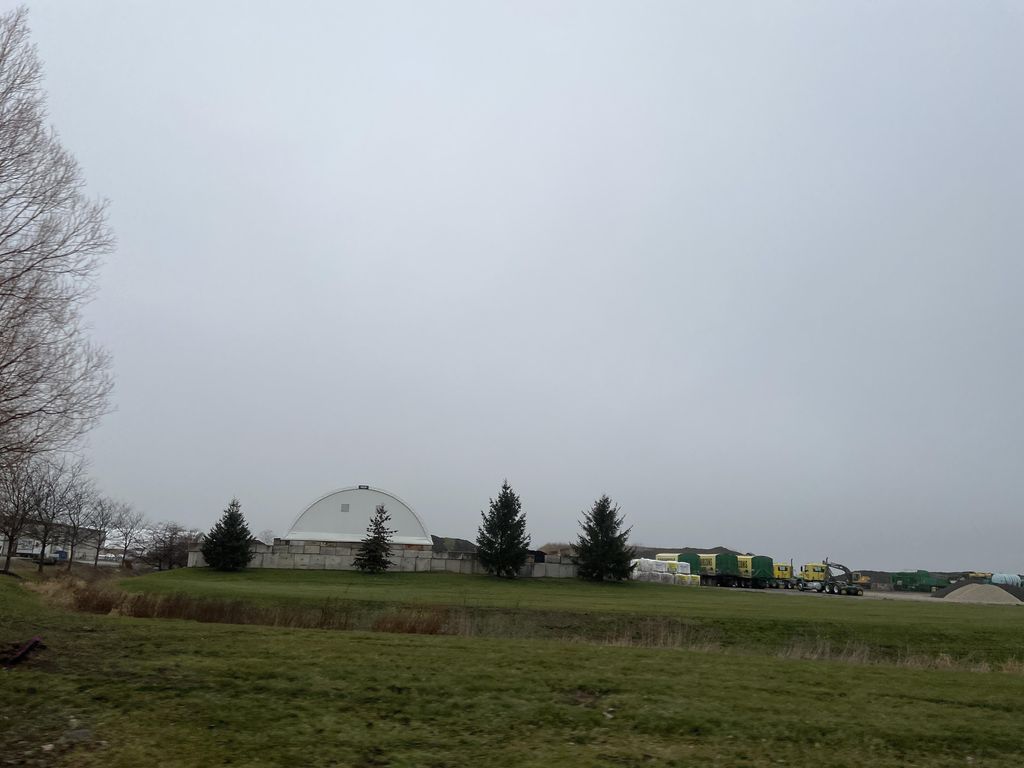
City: kitchener-waterloo